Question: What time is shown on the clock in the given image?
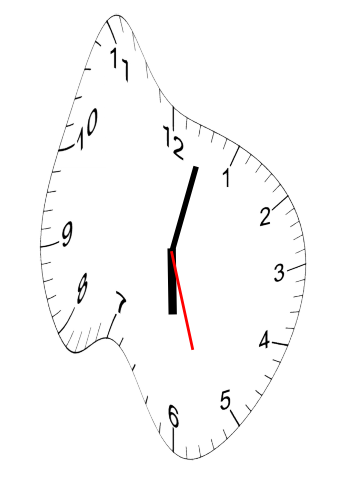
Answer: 06:02:27